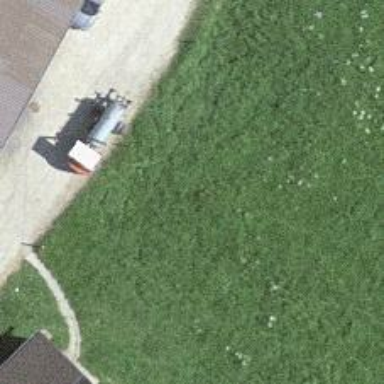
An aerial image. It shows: Farm.